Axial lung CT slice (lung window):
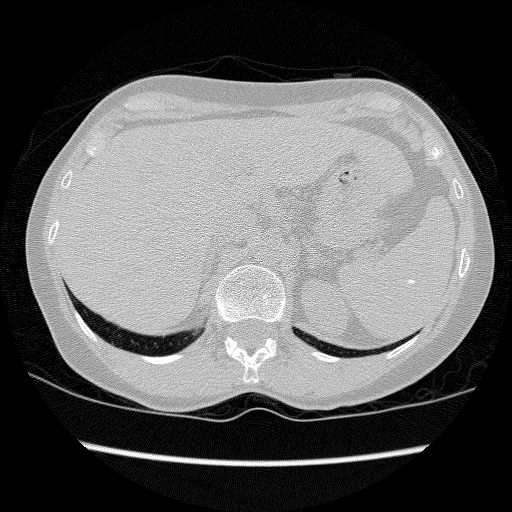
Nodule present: no